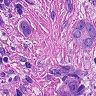
Metastatic tissue present: yes